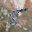
Label: 5